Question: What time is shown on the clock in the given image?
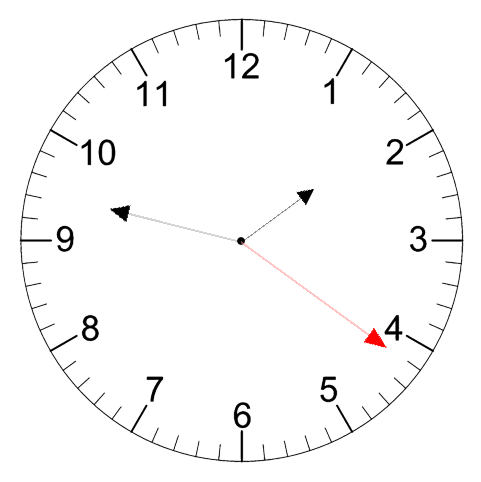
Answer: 01:47:21